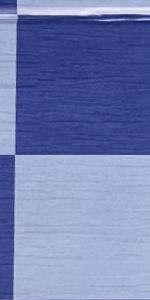
Label: Empty